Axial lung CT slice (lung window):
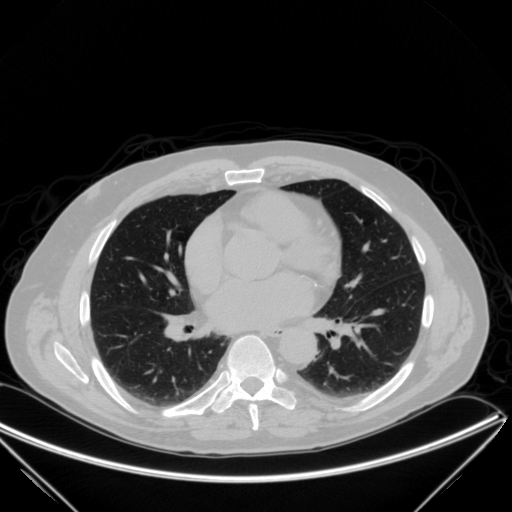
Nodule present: no